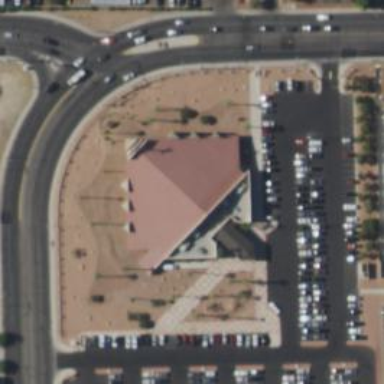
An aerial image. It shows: Beautiful church building.